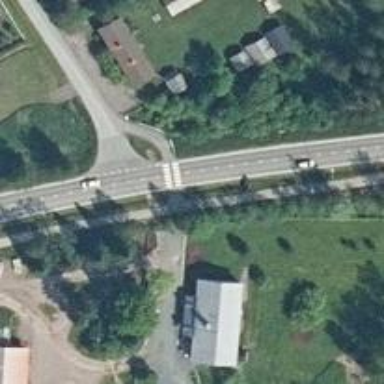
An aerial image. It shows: Marked road crossing.